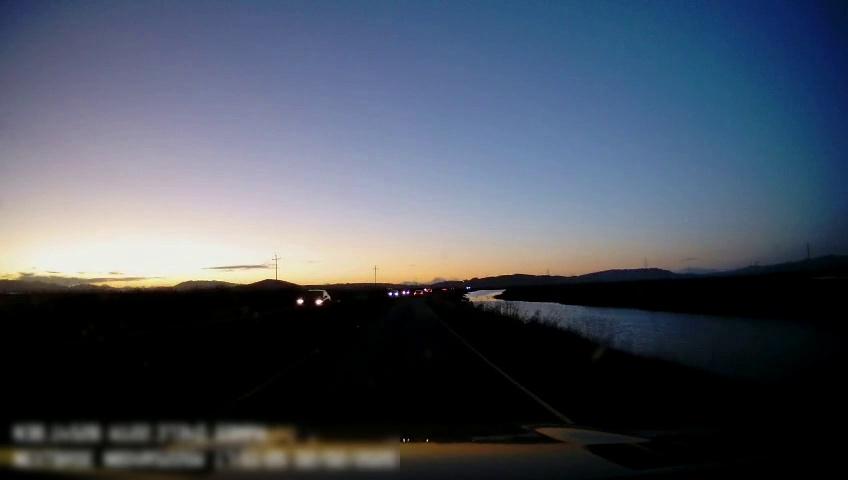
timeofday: Dusk/Dawn/Twilight
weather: Sunny
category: Drivable Space
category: Vehicles | Car
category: Lanes | Current Lane
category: Lanes | Current Lane